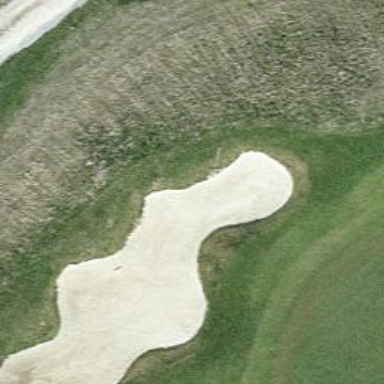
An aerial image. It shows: Sandy area is golf bunker.